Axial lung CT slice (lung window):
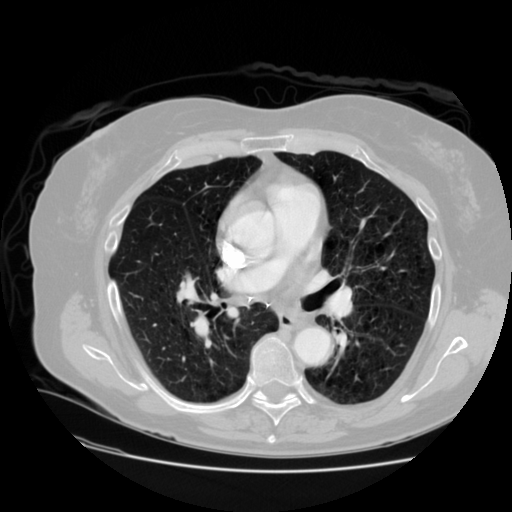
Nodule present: no